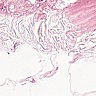
Metastatic tissue present: no